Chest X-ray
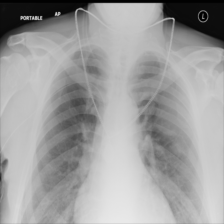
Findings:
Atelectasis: negative
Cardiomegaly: negative
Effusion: negative
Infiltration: negative
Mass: negative
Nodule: negative
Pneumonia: negative
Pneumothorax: negative
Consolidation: negative
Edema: negative
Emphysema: negative
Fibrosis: negative
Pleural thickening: negative
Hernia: negative